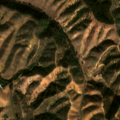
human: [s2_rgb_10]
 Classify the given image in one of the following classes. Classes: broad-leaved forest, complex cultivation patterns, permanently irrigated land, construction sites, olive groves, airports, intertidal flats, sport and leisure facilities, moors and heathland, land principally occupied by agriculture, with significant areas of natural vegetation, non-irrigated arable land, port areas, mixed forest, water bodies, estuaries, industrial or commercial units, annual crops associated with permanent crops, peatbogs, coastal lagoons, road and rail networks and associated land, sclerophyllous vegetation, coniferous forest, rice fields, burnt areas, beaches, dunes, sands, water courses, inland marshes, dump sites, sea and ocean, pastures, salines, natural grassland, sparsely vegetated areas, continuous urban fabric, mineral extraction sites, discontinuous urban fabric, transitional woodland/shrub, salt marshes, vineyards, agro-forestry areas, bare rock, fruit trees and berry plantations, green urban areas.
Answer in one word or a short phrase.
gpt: non-irrigated arable land, land principally occupied by agriculture, with significant areas of natural vegetation, broad-leaved forest, transitional woodland/shrub